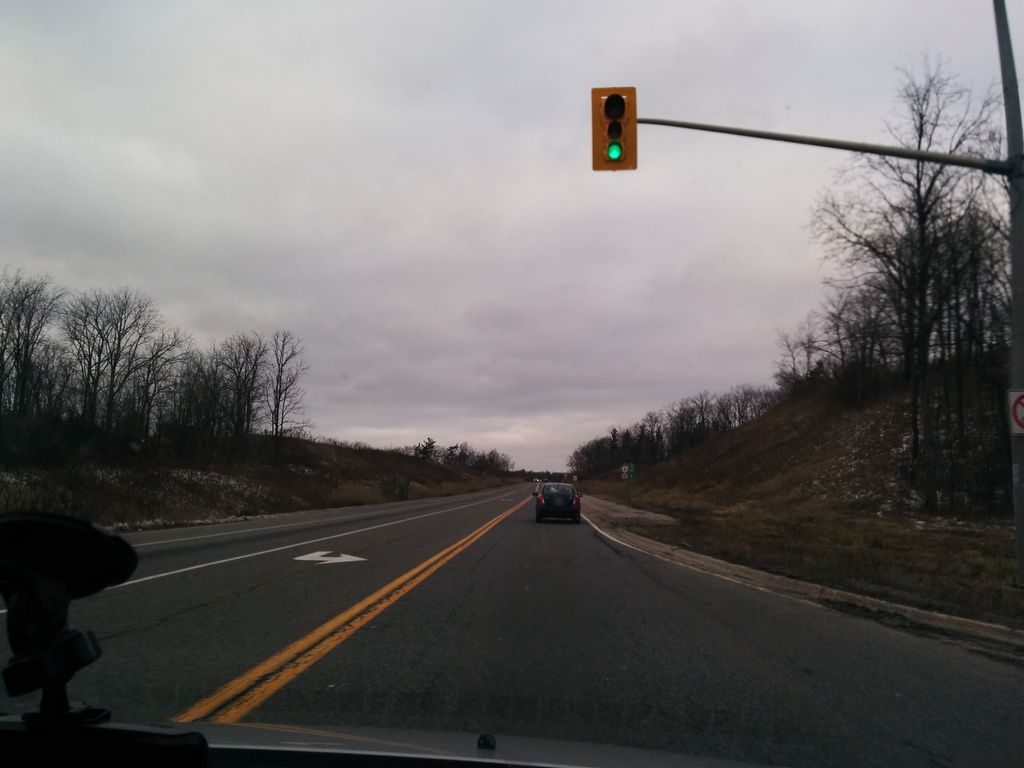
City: hamilton